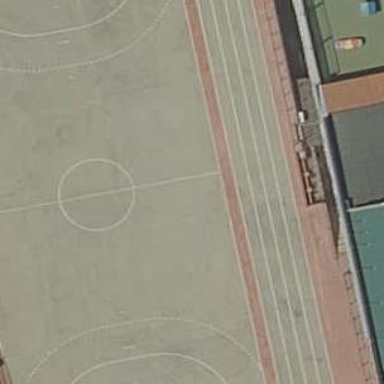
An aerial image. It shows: Soccer pitch for outdoor sports and leisure activities.